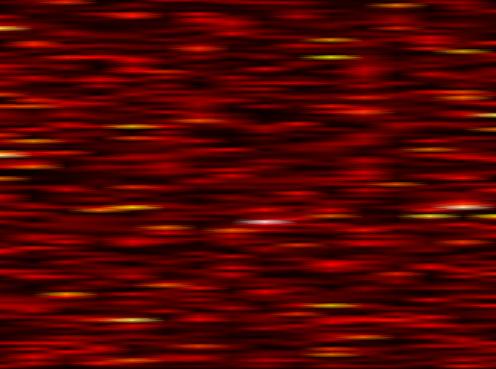
Label: FOFDM